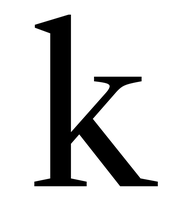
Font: LibreCaslonText_Regular